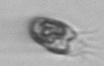
Label: Balanion